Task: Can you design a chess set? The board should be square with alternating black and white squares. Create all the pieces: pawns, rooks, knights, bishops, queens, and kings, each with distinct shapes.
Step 2701:
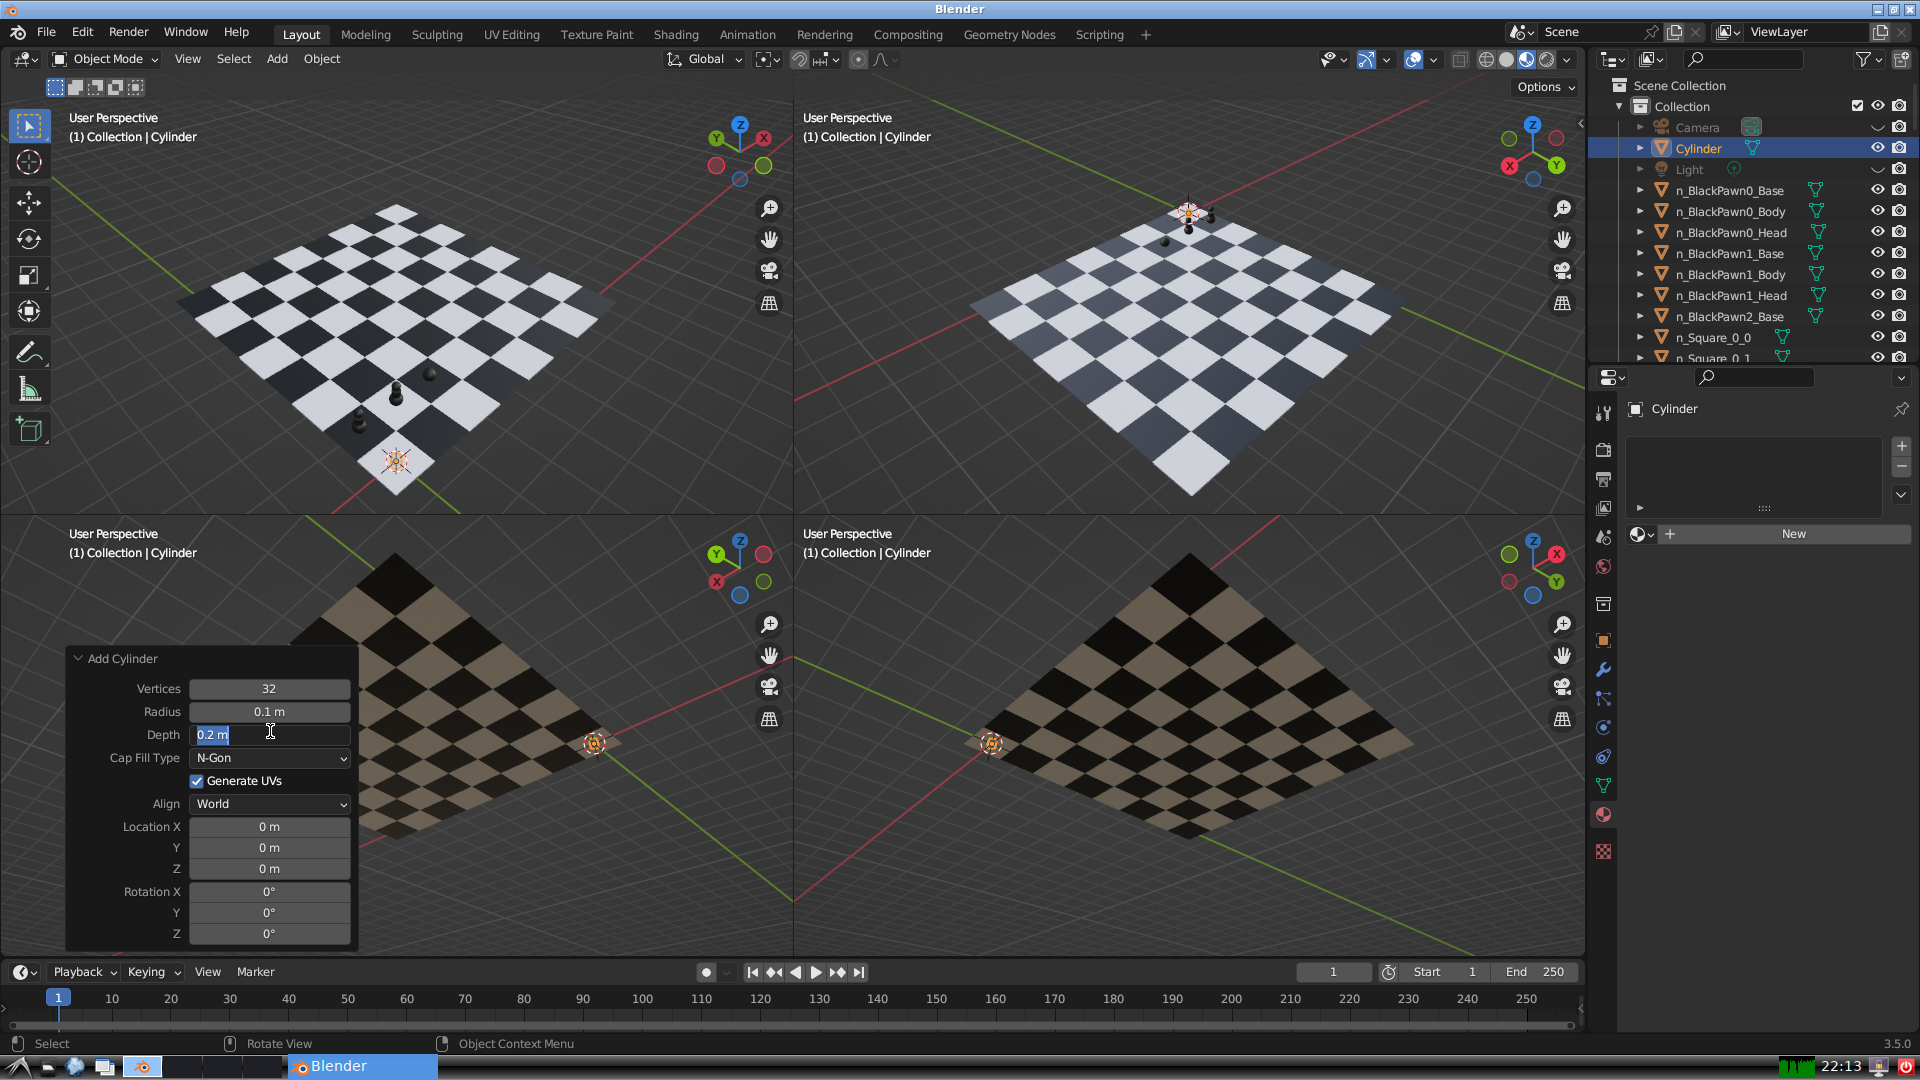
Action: input_text: 0.2